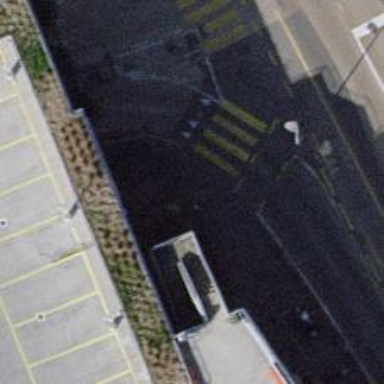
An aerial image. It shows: Kerb barrier.